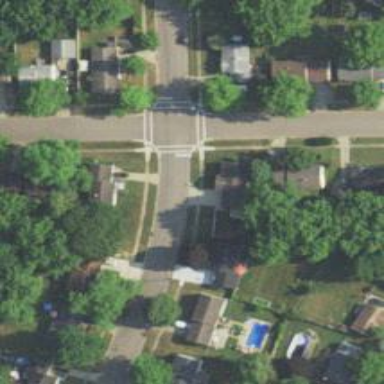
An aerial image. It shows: Marked road crossing.